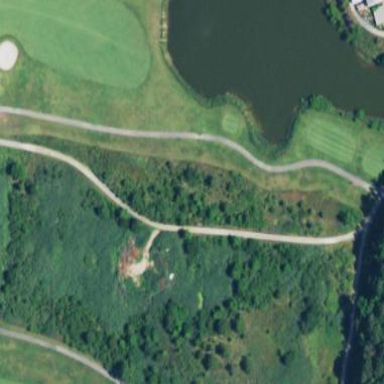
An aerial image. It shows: Water hazard on golf course.